Question: I have to implement a simple (SSO) solution between two existing internet applications hosted by two different companies.
What it should do:
1. The user log into application A with his username and password.
2. The user eventually clicks on a button in application A to launch application B.
3. This button is in fact a link to a "facade" (an ASP.NET page) installed somewhere between application A and application B.
4. The facade retrieve the token (included in the URL by the caller) and call a web service of Application A with this token to get user's email. This email is included in the response.
5. The facade then retrieved the user/password of the user from a local database and post them to the login page of application B.
6. The facade then redirect the caller to application B.

The problem is, I don't know how to implement the last step. The response to the Post (step 5) is the Welcome page and a cookie. I've tried to copy this response (a 'HttpWebResponse') to the 'Response' of the facade, but while the user can see the Welcom page content, there is no redirection...
'''
HttpWebResponse applicationBResponse = PostApplicationB();
var reader = new treamReader(applicationBResponse.GetResponseStream());
string temp = reader.ReadToEnd();
reader.Close();
Response.Write(temp);
'''
Any idea how I should implement this redirection?
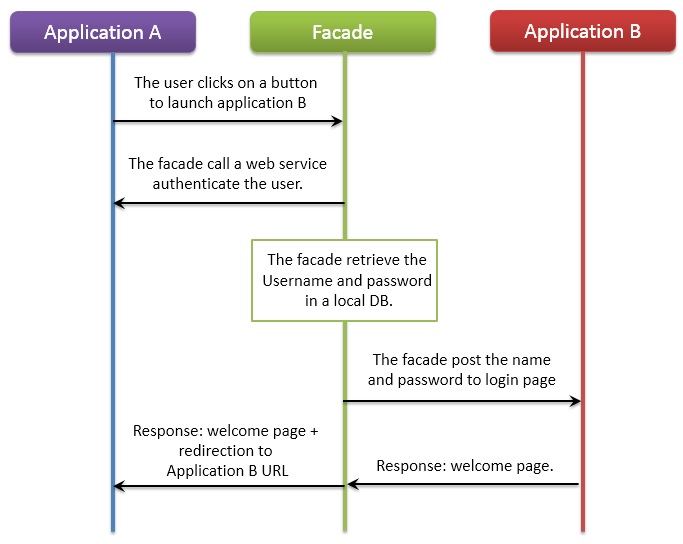
Answer: The only way this scheme will work is if you get rid of the facade. Instead, Application A should retrieve the user's name and password and render the to a page in hidden fields, contained in a form. The page should conclude with a snippet of javascript to submit the form to Application B. Application B will reply directly to the browser with the welcome page along with any session cookies.
If you use a facade, the cookies won't propagate and the end user browser will not be able to access the site. Even if you modify your facade to pass along the cookies, they will be in the wrong domain.
Also, I must comment, this is very poor design from a security perspective.